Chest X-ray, AP view. Patient: 52 years old, sex M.
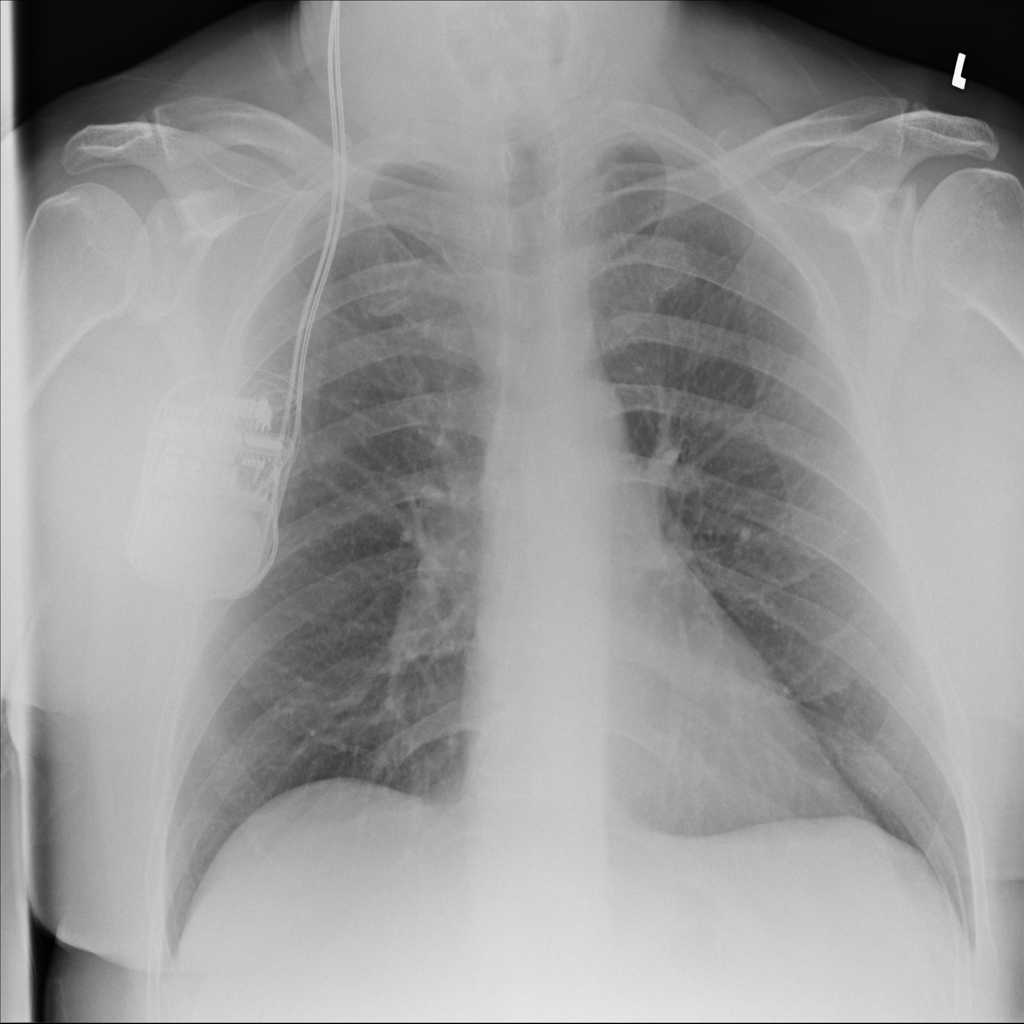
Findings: No Finding